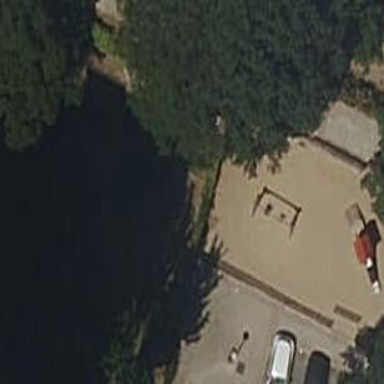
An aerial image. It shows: Playground area for leisure activities on the land.